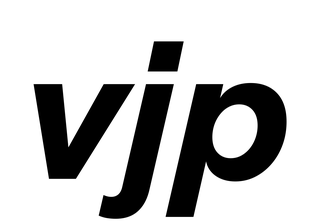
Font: InstrumentSans-Italic_Bold_Italic